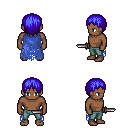
a pixel art fantasy rpg character, male body template, human, dark skin, blue tattered cape, teal pants, blue plain hairstyle, dagger, four views (front, back, left, right), 2x2 character sprite sheet, small pixel art, hard edges, no anti-aliasing